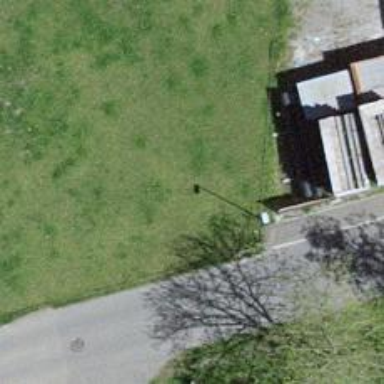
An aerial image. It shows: Culvert tunnel underneath ditch.